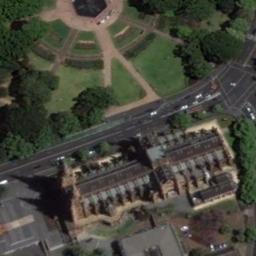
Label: church